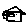
Label: house